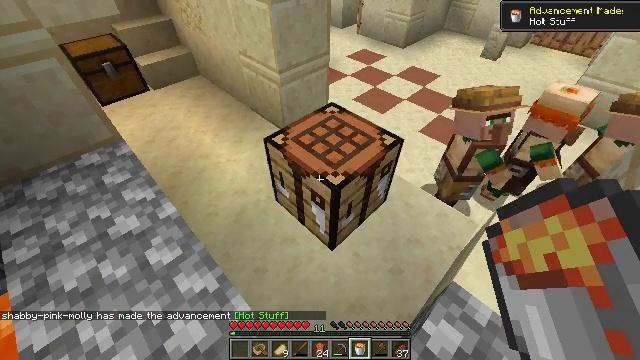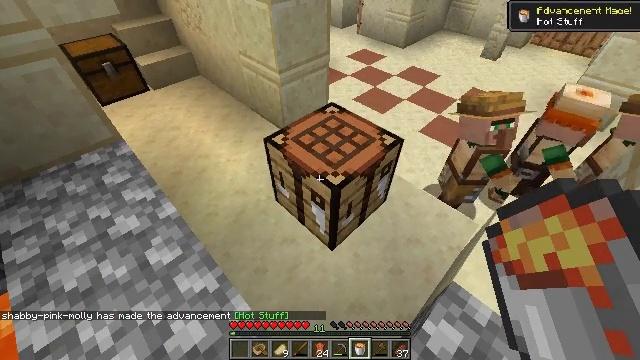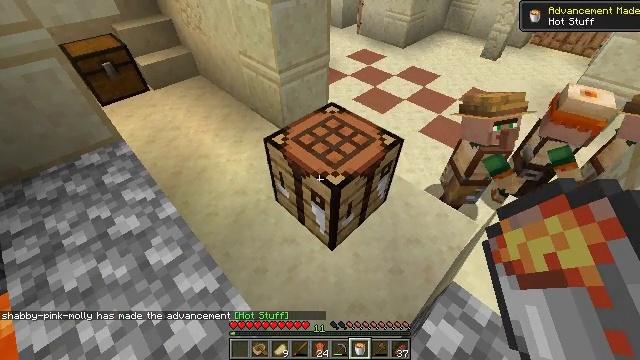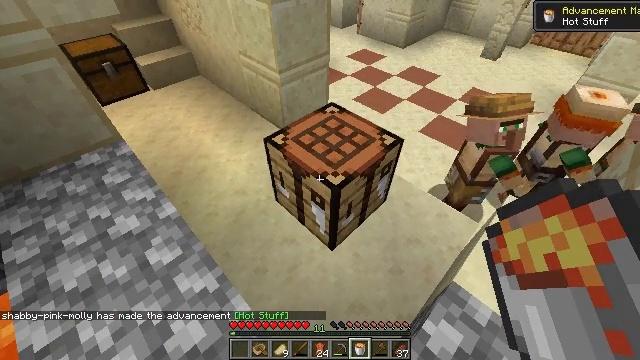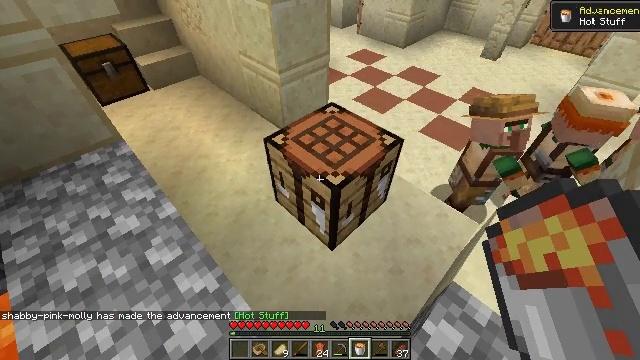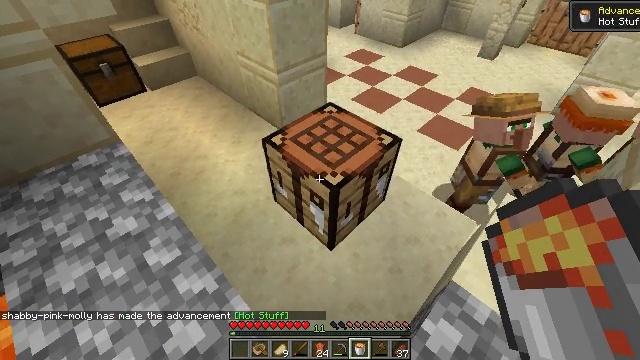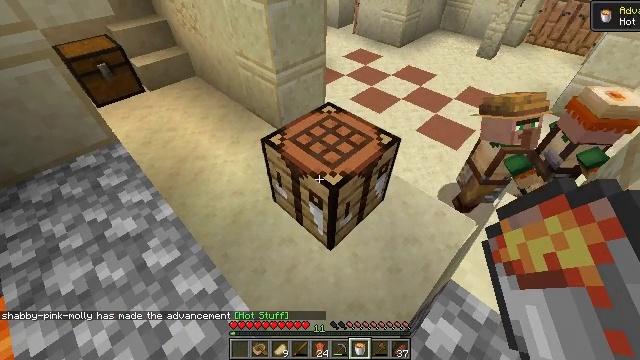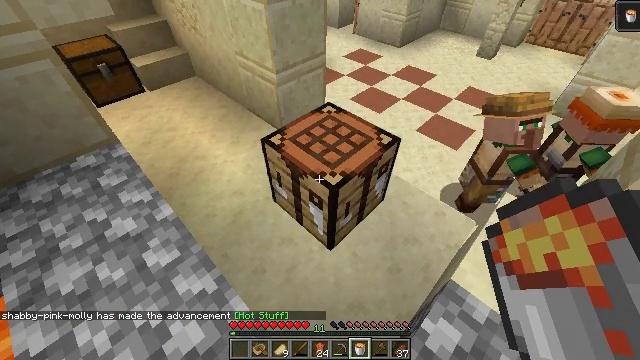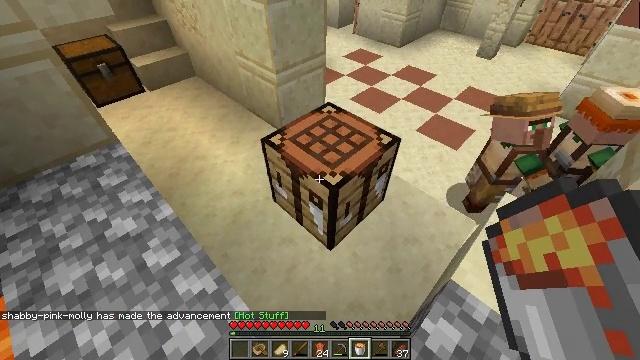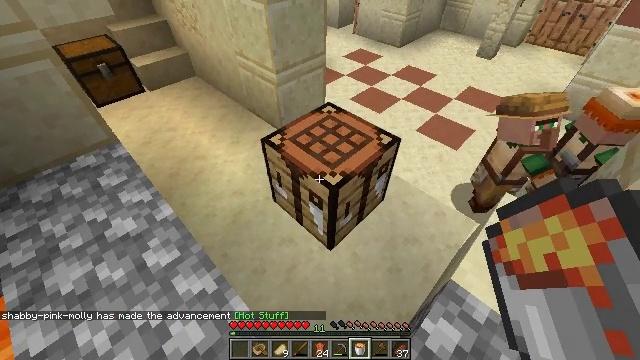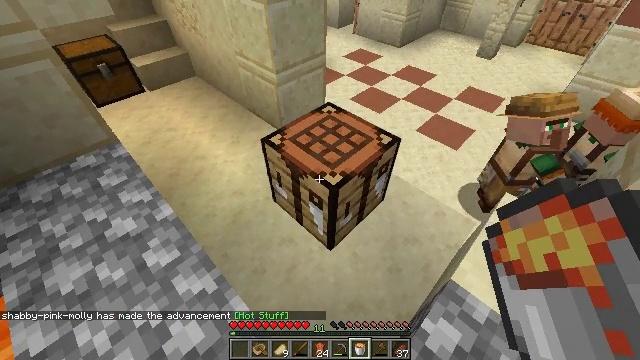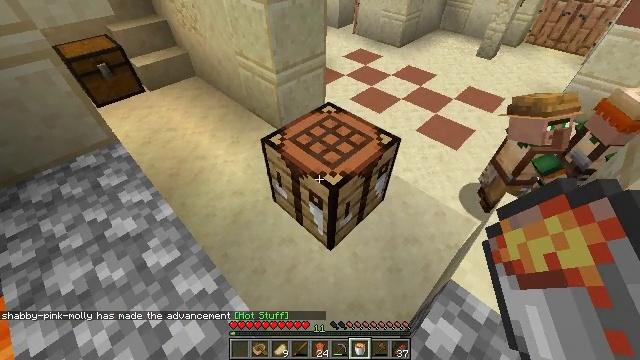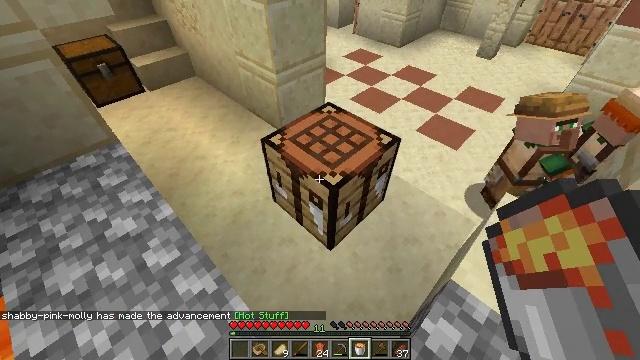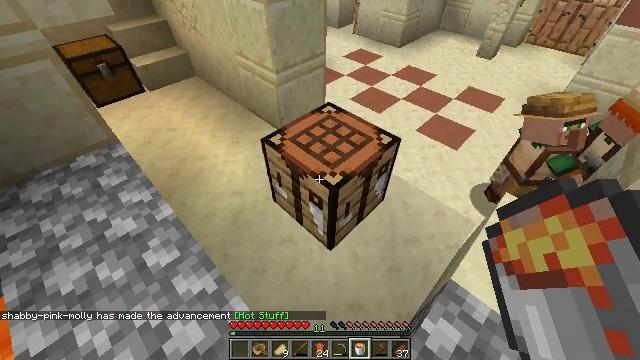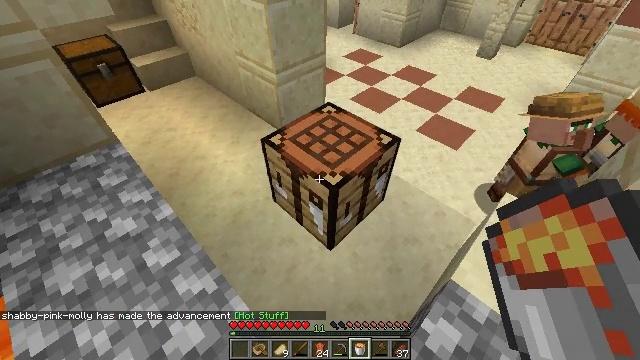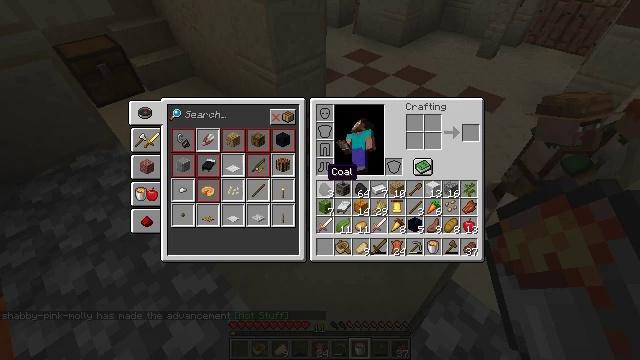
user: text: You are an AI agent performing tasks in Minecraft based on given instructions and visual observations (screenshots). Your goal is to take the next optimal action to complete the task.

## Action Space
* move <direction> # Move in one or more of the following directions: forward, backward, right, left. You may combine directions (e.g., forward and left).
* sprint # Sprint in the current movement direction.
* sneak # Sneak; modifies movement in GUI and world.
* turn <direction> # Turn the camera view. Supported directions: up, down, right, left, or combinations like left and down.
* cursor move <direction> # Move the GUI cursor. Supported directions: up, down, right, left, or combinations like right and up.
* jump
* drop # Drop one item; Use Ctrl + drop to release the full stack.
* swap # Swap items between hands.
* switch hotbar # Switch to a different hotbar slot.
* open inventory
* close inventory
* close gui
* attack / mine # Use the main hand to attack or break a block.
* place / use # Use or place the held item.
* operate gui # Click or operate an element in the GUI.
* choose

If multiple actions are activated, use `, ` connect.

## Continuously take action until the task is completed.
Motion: motion action
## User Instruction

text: Remove a golden sword from the inventory.
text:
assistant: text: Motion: no_op
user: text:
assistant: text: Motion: no_op
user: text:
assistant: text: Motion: no_op
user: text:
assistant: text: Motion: no_op
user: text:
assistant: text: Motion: no_op
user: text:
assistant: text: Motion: no_op
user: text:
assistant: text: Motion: no_op
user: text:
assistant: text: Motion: no_op
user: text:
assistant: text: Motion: no_op
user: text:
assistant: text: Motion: no_op
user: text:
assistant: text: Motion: no_op
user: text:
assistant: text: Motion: no_op
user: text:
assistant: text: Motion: no_op
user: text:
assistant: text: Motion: no_op
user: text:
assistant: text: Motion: open inventory
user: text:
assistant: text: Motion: open inventory
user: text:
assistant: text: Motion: open inventory
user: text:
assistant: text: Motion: no_op
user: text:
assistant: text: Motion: cursor move right
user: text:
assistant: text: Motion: cursor move right
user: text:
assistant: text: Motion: cursor move right
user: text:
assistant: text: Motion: cursor move right
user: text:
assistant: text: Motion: cursor move right
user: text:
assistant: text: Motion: no_op
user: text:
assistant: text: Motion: no_op
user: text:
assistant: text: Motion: no_op
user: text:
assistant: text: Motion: no_op
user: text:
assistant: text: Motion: no_op
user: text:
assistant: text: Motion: no_op
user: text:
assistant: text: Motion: no_op